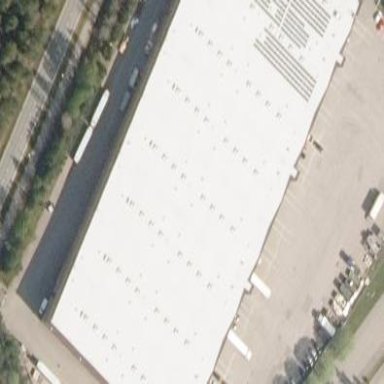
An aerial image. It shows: Warehouse building.